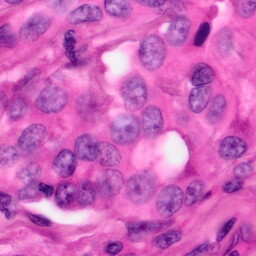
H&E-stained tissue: Pancreatic